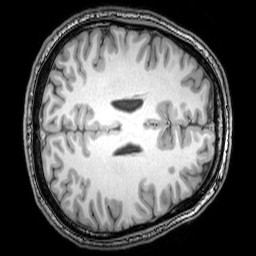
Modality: T1w
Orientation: axial
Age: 24
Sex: male
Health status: healthy
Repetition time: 0.081 s
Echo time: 0.037 s